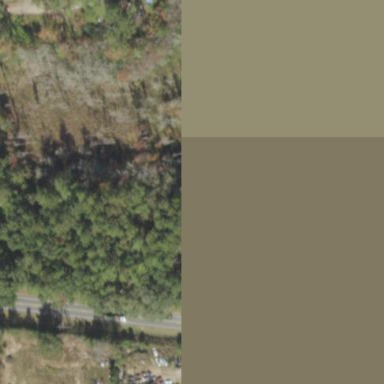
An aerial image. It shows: Mixed leaf woodland.